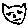
Label: cat